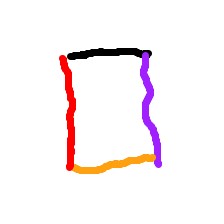
Shape: rectangle